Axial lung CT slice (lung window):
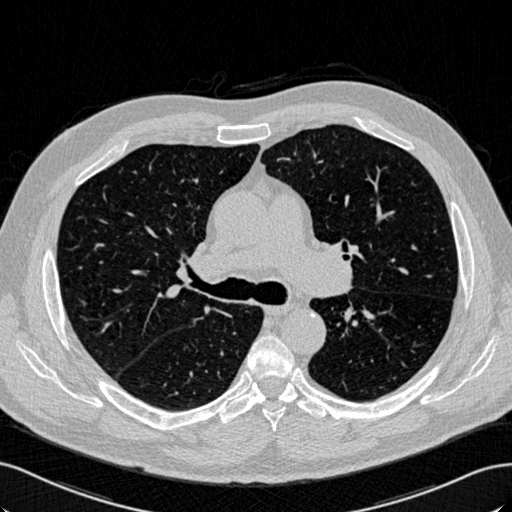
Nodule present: no